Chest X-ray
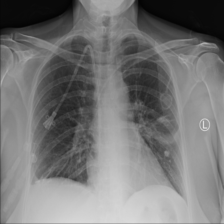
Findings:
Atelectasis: positive
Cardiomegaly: negative
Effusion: negative
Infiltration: negative
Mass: negative
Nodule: negative
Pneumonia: positive
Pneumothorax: negative
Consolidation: positive
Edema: negative
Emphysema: negative
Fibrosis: negative
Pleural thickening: negative
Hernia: negative